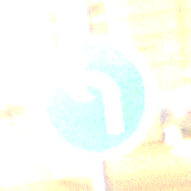
Verkehrszeichen: VorgeschriebeneFahrtrichtungLinks
Umgebung: Outdoor, Urban
Tageszeit: Night
Wetter: Clear
Licht: Artificial
Jahreszeit: NotSpecified
Kontrast: HighContrast